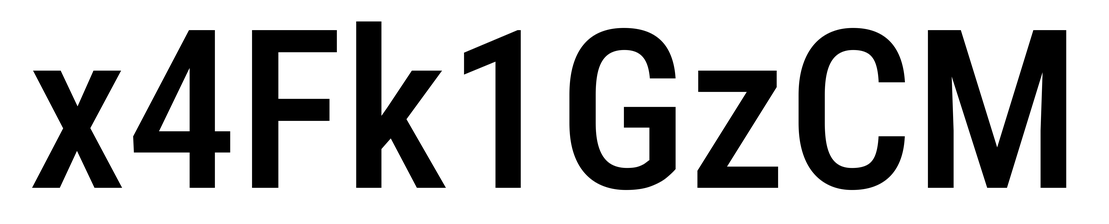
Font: Roboto_Condensed_Medium